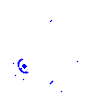
Particle: kaon